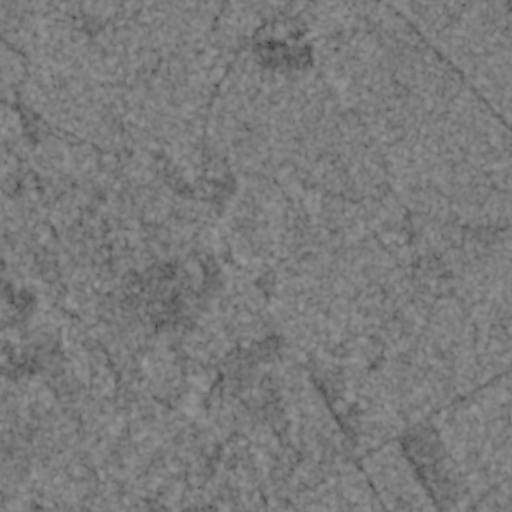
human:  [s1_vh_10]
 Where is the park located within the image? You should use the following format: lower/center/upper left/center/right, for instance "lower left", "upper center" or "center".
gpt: The park is located in the center right of the image.
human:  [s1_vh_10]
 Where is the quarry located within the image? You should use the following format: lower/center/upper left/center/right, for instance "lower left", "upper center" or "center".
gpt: The quarry is located in the upper center of the image.
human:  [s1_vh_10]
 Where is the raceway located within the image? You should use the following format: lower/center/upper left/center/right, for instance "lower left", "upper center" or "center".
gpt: The raceway is located in the center right of the image.
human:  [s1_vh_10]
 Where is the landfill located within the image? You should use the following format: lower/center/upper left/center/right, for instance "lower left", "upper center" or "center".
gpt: There is no landfill in the image.

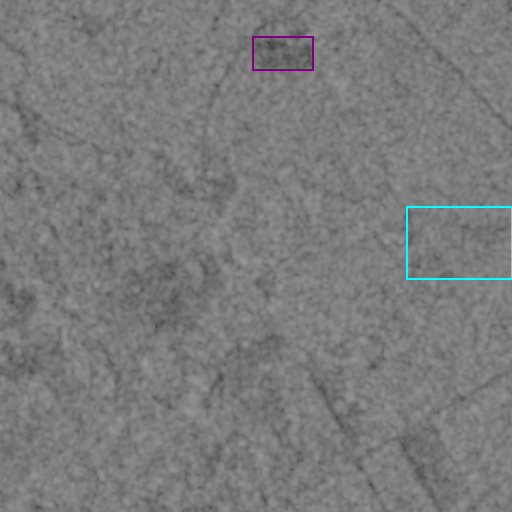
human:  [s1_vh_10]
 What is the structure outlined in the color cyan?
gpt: The structure outlined in cyan is a park.
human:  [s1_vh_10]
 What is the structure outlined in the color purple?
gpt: The structure outlined in purple is a quarry.
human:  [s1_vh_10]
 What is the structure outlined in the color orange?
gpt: There is no orange outline.